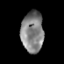
Tissue: prostate
Cell type: Epithelial cells
Senescence score: 0.353
Nuclear area (px): 897
Mean DAPI intensity: 130.798